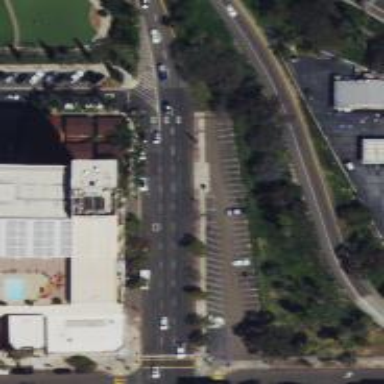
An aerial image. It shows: Secondary link road with asphalt surface.